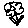
Label: flower